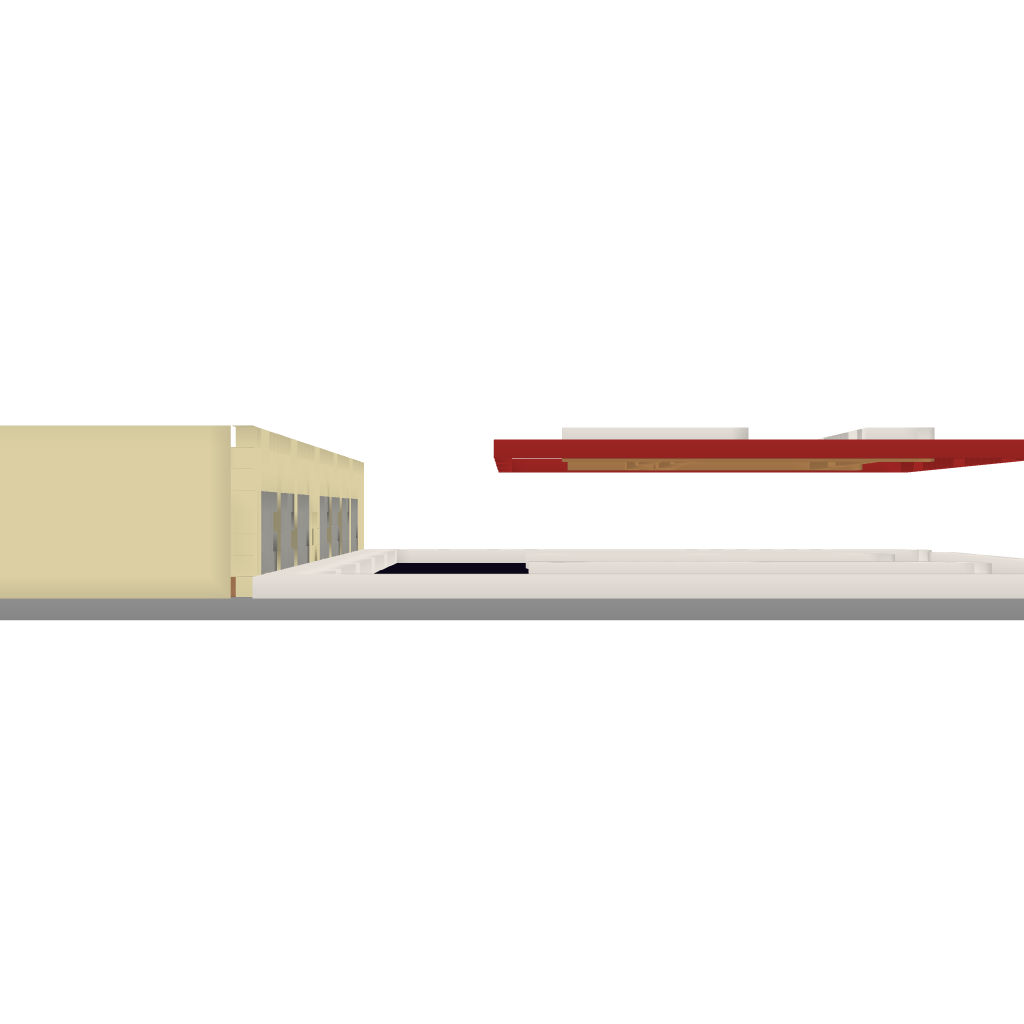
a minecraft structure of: Petrol/ Gas station